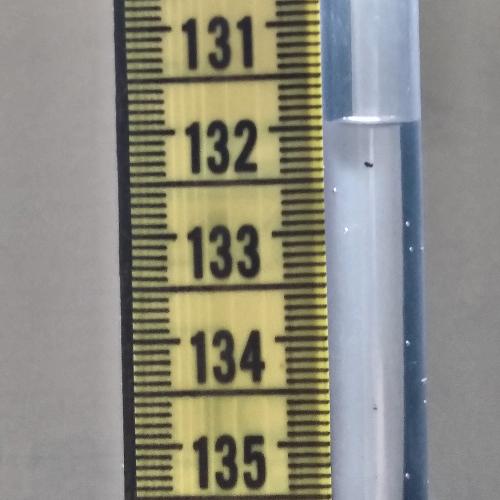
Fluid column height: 132.0 cm